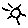
Label: sun